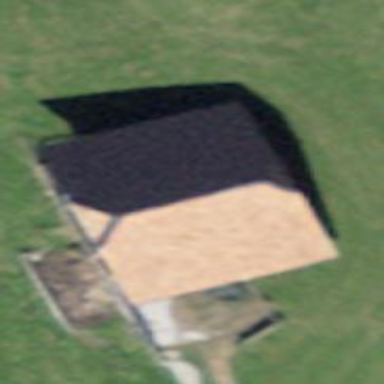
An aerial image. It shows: Barn.